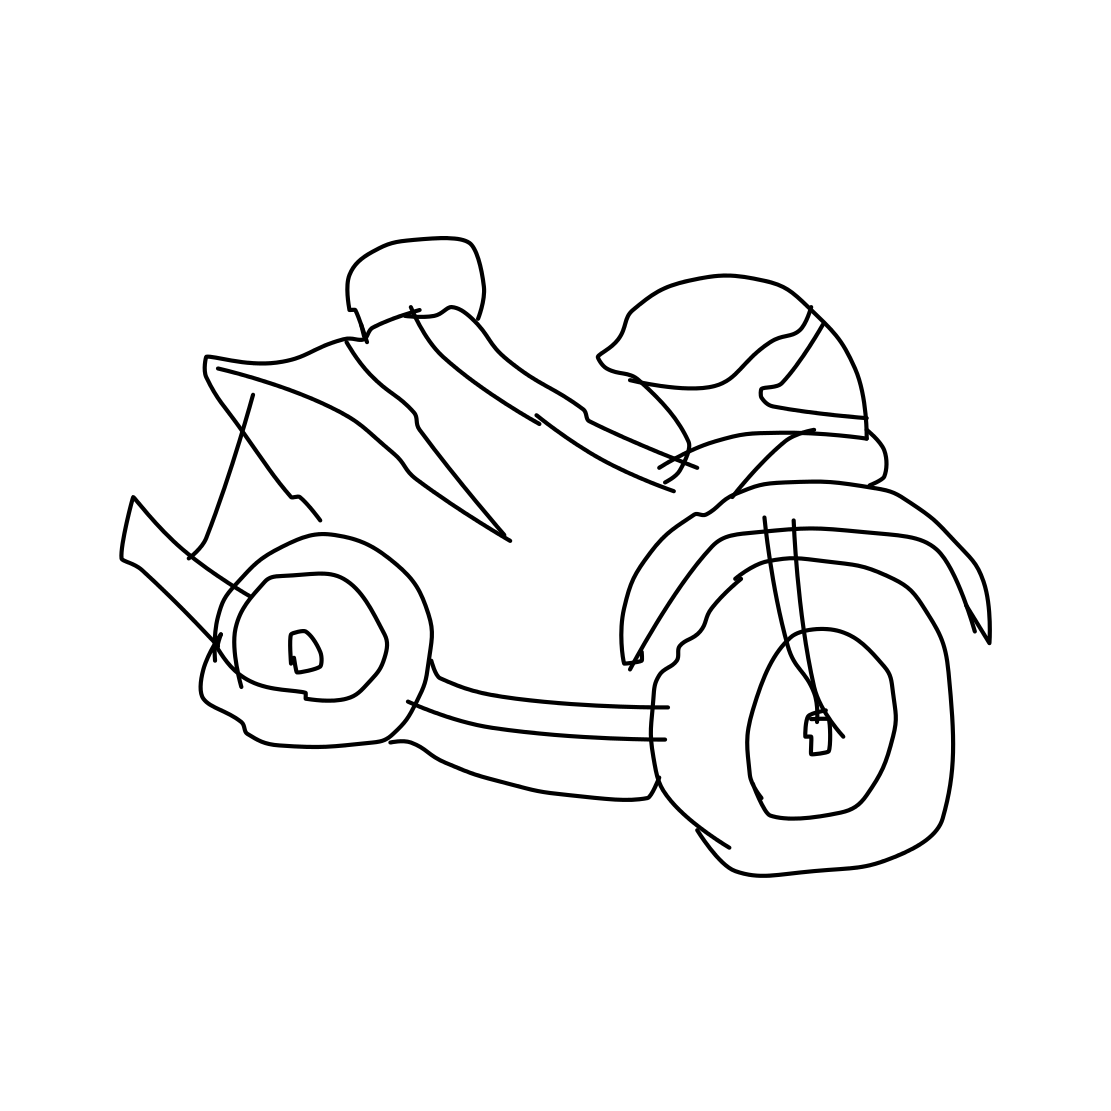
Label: motorbike